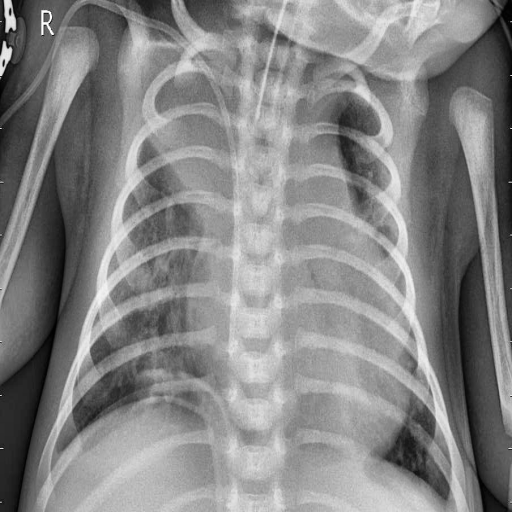
Finding: PNEUMONIA